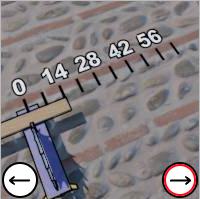
Task: length
Answer: 14
First scale value: 14.0